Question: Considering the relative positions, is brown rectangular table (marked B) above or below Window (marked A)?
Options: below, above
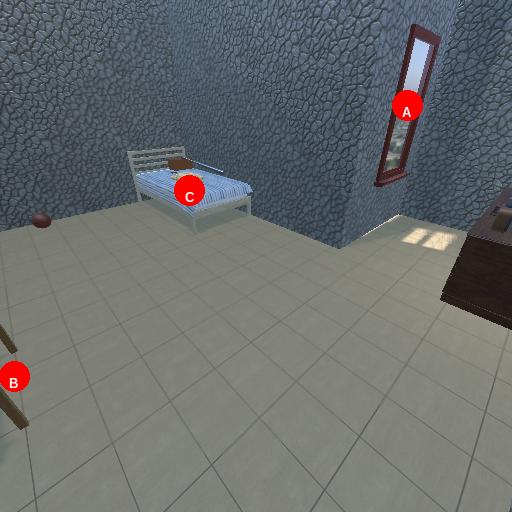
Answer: below